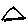
Label: triangle